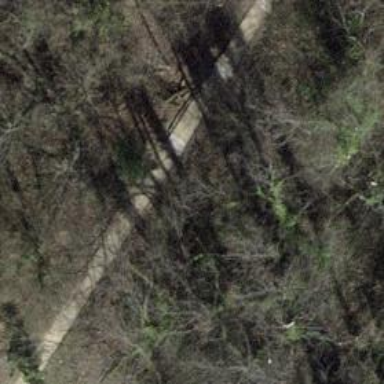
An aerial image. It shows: Set of concrete steps.